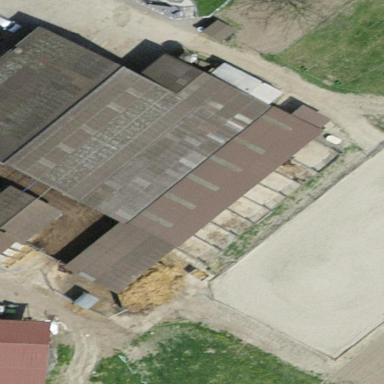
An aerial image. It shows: Barn.